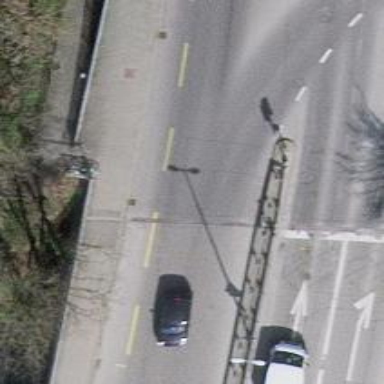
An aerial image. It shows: Secondary road with asphalt surface.